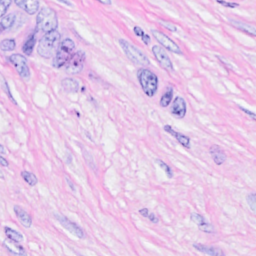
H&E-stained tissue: Breast